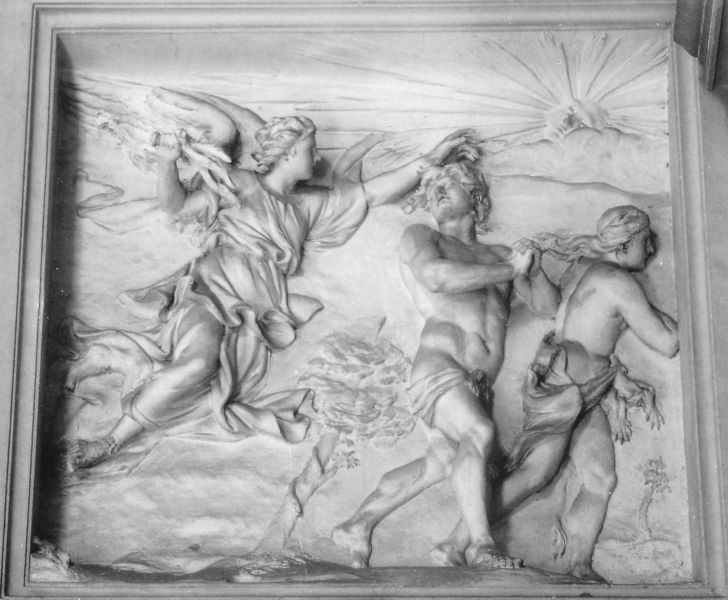
Titel: Die Vertreibung aus dem Paradies
Künstler: Giovanni Battista Morelli
Standort: Rom, S. Giovanni in Laterano (EU - I - Latium)
Schlagwörter: baum, flügel, hand, himmel, menschen, marmor, gesicht, stein, sonne, paar, engel, relief, sturm, flucht, foto, adam, eva, paradies, strahlen, schwarzweiß, schwert, schlange, eden, vertreibung, erzengel, adam und eva, baum der erkenntnis, garten eden, vertreibung aus dem paradies, vertreibung aus dem garten eden, paradoesvertreibung